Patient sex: F
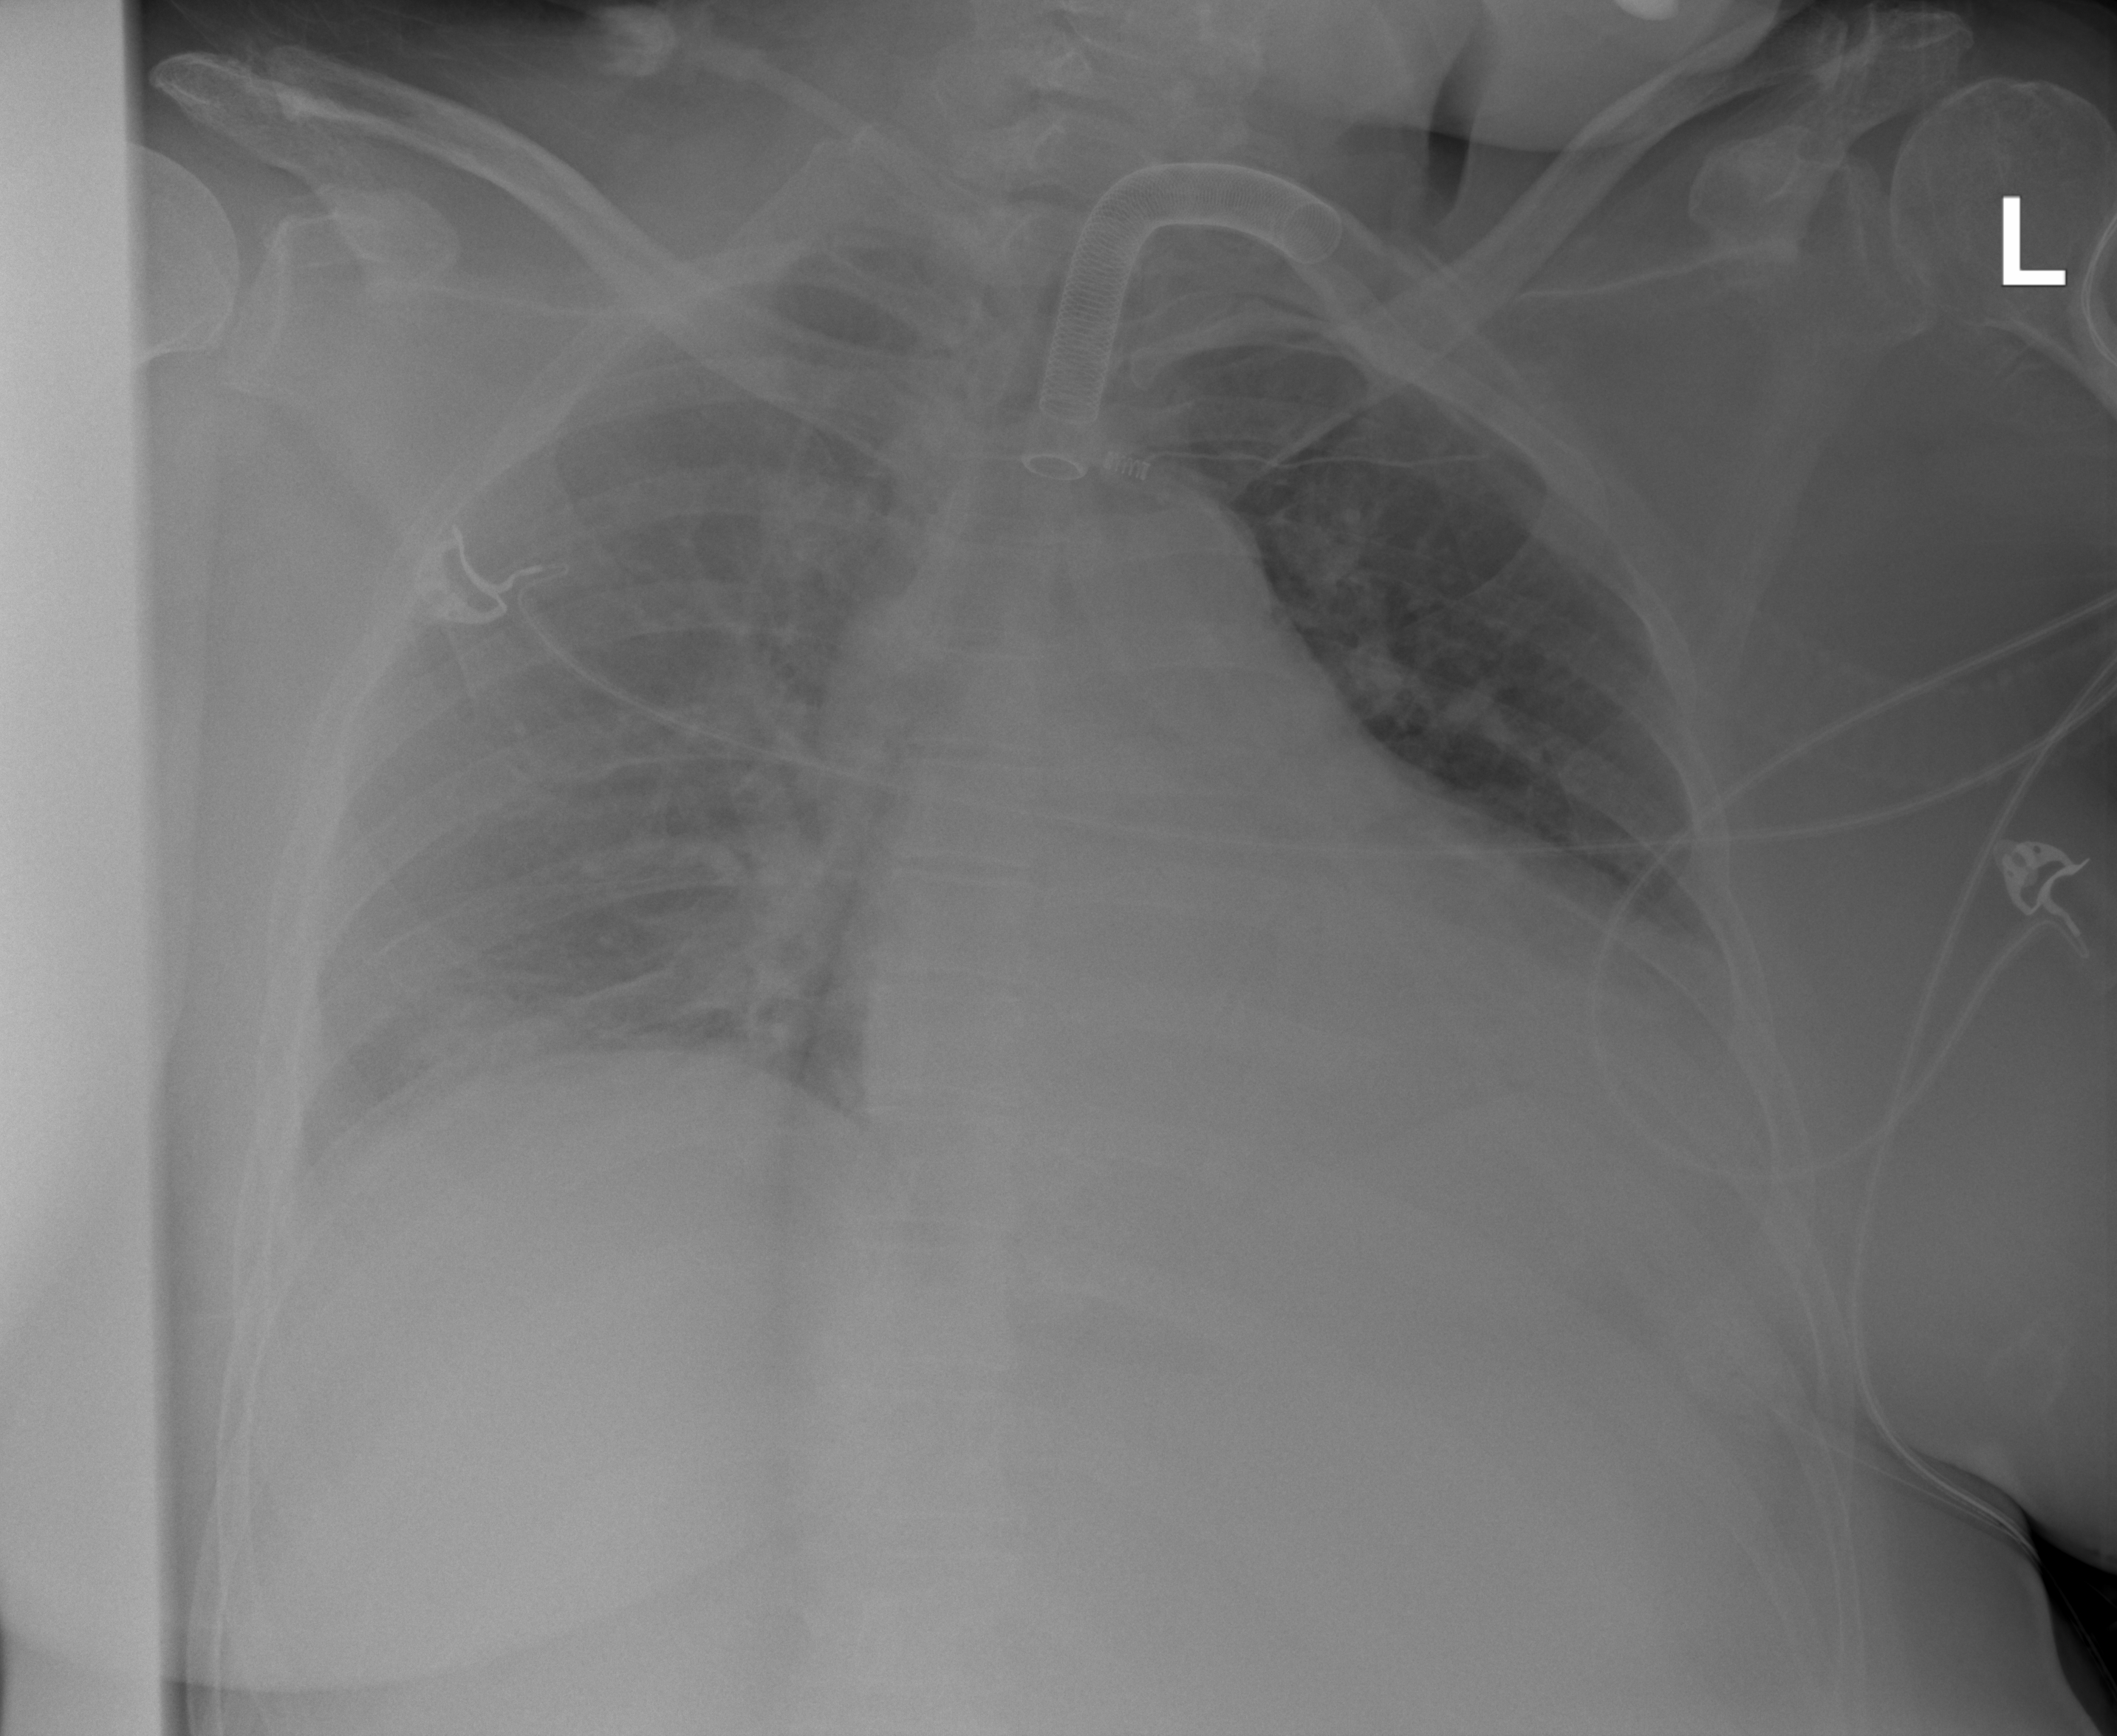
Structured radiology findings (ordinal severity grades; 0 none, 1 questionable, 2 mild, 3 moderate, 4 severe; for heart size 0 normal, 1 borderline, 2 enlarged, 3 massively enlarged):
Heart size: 3
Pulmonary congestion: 0
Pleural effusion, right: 0
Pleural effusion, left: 0
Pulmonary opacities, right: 0
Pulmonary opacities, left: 0
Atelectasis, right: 2
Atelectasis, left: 2